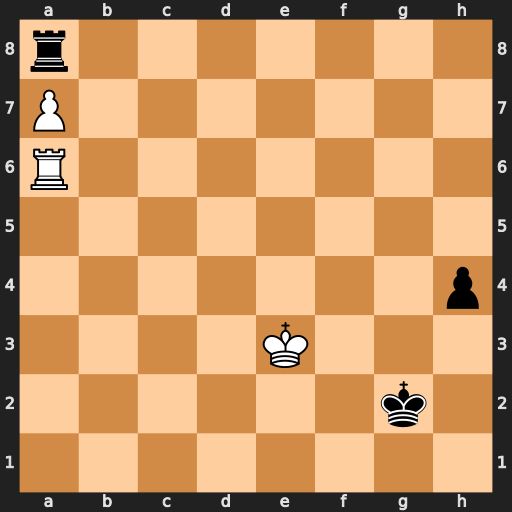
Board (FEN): r7/P7/R7/8/7p/4K3/6k1/8
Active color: w
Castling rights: -
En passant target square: -
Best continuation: Kf4 Kf1 Ra2 Ke1 Kg4 Kd1 Kxh4